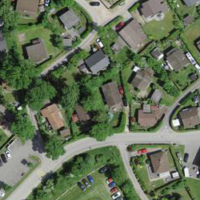
EUNIS habitat code: 55
Species observed at this site:
Rhamnus cathartica
Prunus padus